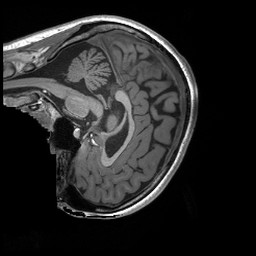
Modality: T1w
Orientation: sagittal
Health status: ill
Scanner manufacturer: siemens
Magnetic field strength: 3 T
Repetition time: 2.3 s
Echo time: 0.00243 s